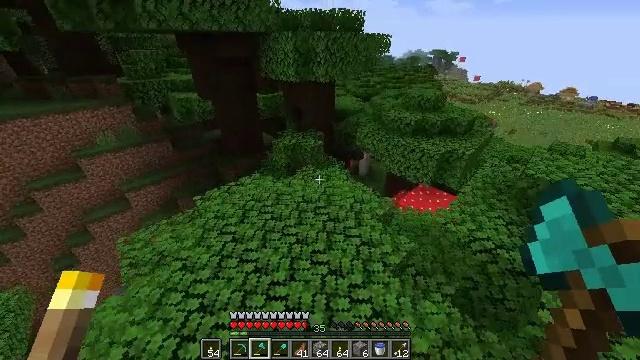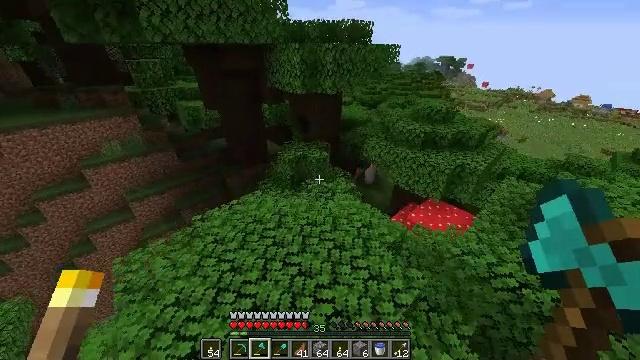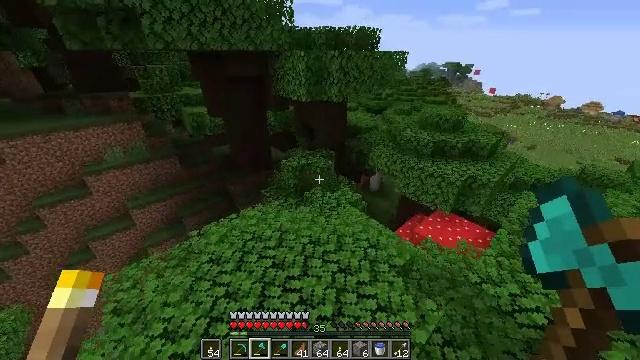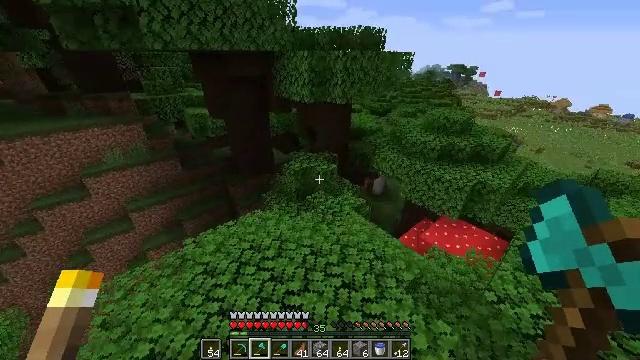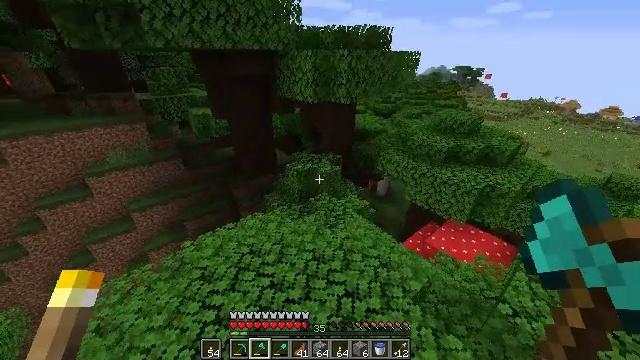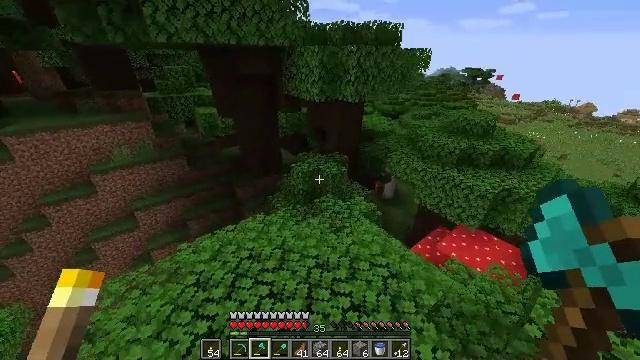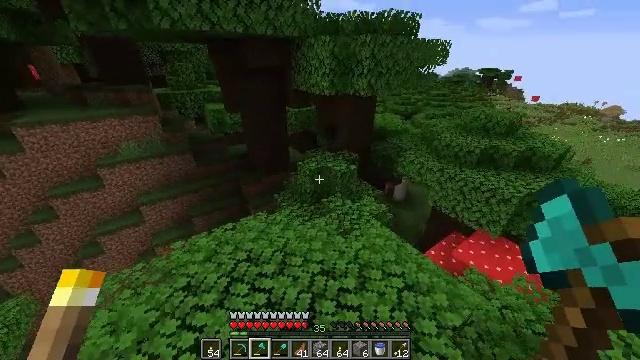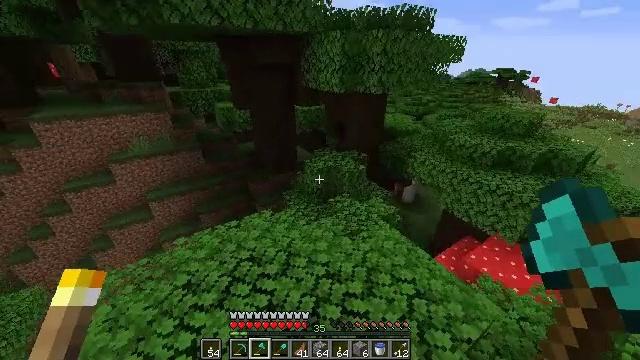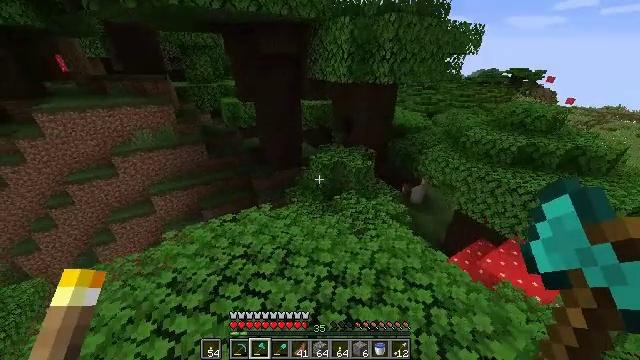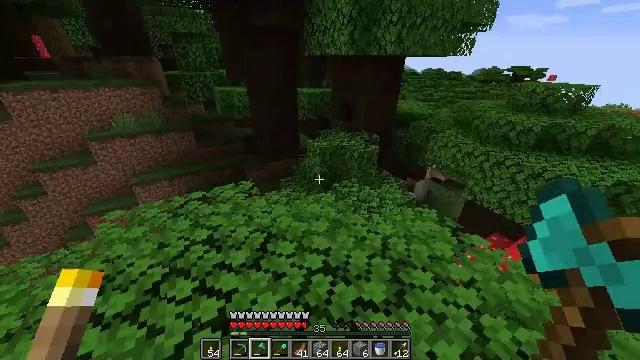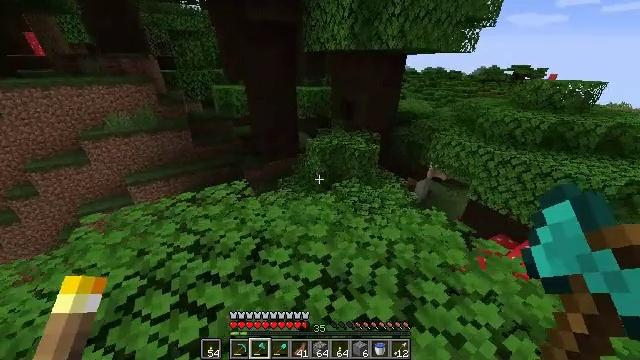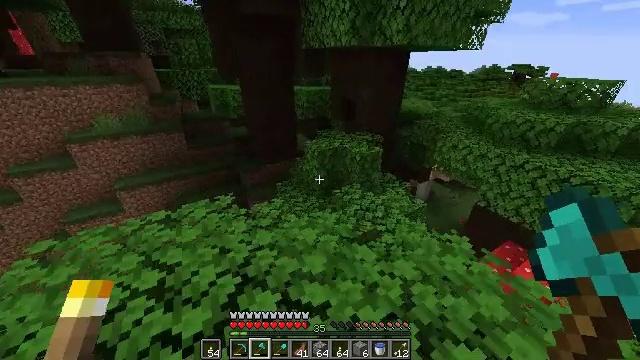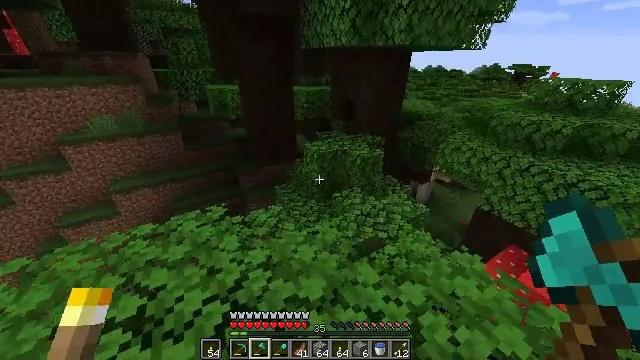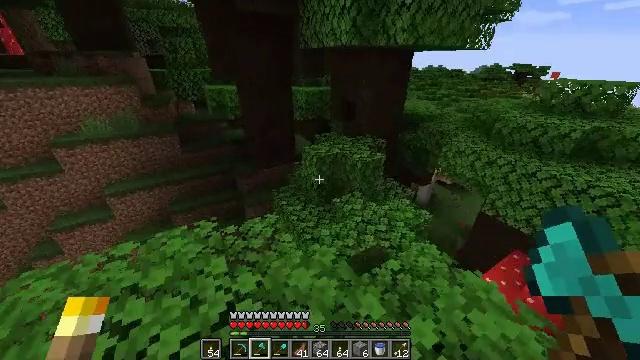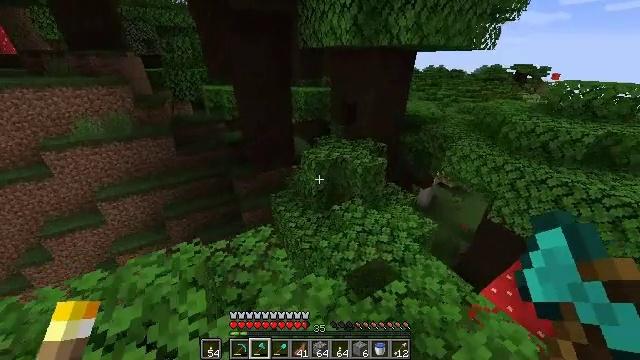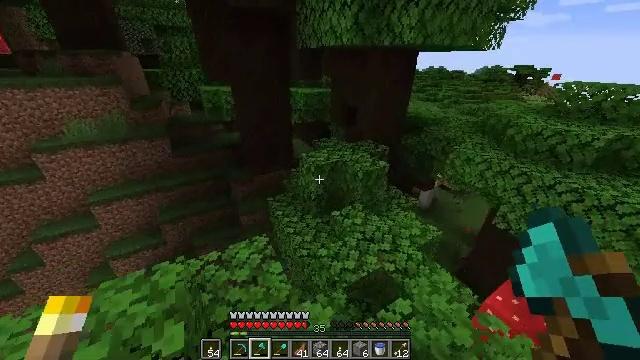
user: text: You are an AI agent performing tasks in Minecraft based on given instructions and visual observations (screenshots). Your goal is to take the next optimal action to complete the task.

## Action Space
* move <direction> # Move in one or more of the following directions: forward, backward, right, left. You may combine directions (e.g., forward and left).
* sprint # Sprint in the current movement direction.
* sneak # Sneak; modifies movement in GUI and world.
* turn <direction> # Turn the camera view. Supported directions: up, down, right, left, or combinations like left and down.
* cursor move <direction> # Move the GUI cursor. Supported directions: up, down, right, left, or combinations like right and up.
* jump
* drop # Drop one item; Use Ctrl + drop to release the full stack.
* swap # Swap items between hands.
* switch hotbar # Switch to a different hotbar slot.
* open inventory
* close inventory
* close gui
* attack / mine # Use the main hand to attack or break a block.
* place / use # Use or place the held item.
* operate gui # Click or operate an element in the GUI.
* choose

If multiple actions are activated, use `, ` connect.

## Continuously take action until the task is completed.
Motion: motion action
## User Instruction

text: Collect some oak leaves.
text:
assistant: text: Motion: move forward, sprint, turn left and up, jump
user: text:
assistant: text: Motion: move forward, sprint, turn left and up, jump
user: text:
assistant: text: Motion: move forward, sprint, jump
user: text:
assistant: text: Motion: move forward, sprint, turn left
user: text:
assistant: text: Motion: move forward, sprint, turn left
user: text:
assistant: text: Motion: move forward, sprint, turn left
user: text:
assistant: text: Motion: move forward, sprint, turn left
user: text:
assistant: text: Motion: move forward, sprint, turn left
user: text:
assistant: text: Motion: move forward, sprint
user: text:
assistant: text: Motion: move forward, sprint
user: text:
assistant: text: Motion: move forward, sprint
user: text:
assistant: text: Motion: move forward, sprint
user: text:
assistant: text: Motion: move forward, sprint
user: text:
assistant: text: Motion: move forward, sprint
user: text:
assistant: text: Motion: move forward, sprint
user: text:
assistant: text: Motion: move forward, sprint
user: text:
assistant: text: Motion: move forward, sprint, jump
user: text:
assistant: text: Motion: move forward, sprint, jump
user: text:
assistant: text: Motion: move forward, sprint, jump
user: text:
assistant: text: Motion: move forward, sprint, jump
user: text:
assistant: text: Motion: move forward, sprint, jump
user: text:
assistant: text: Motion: move forward, sprint, jump
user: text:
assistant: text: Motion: move forward and move right, sprint, jump
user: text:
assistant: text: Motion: move forward and move right, sprint, jump
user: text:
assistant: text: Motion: move forward and move right, sprint
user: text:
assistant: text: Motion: move forward and move right, sprint
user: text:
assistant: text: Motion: move forward and move right, sprint
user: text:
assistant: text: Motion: move forward and move right, sprint
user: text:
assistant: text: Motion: move forward and move right, sprint, turn left and up
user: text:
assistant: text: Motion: move forward and move right, sprint, turn left and up, jump